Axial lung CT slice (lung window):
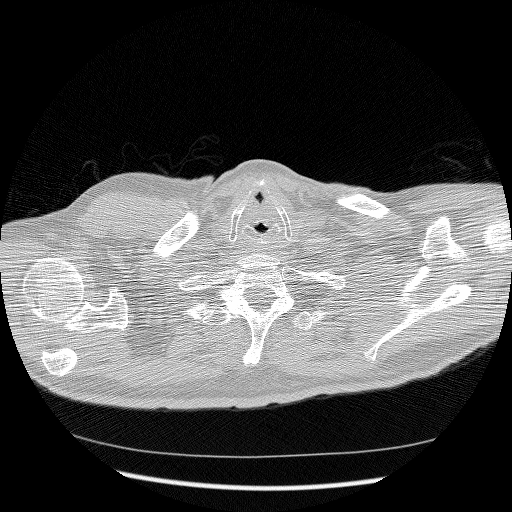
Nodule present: no